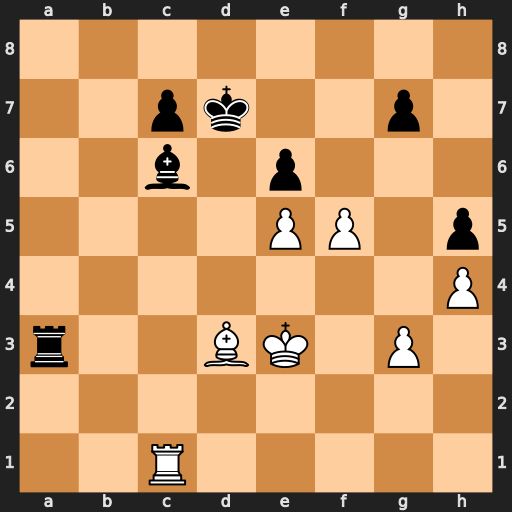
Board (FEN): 8/2pk2p1/2b1p3/4PP1p/7P/r2BK1P1/8/2R5
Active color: w
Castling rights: -
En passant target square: -
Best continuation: fxe6+ Kxe6 Rxc6+